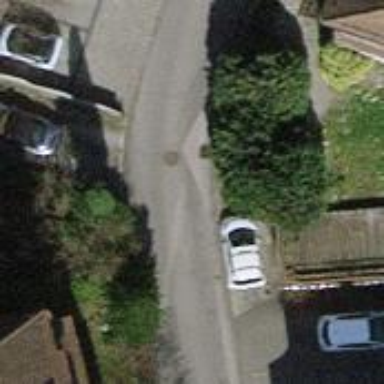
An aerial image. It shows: Asphalt road in living street.